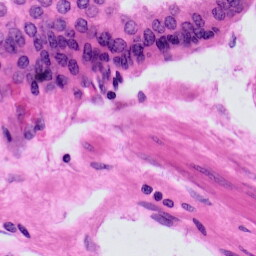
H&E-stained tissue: Prostate